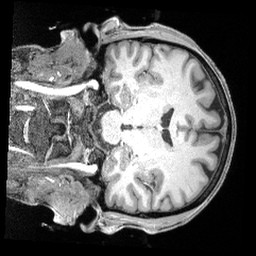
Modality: T1w
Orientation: coronal
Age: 46
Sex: male
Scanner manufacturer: siemens
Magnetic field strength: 3 T
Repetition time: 2.4 s
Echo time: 0.00202 s